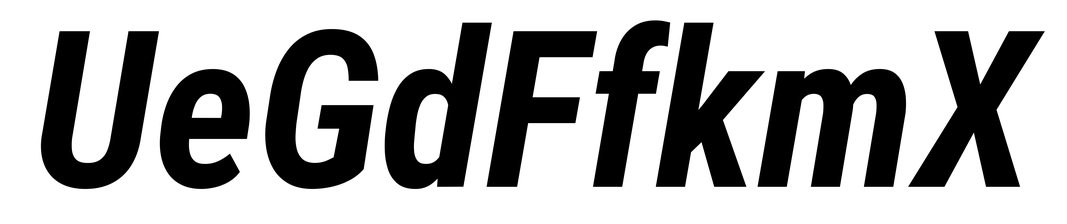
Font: Roboto-Italic_Condensed_Bold_Italic